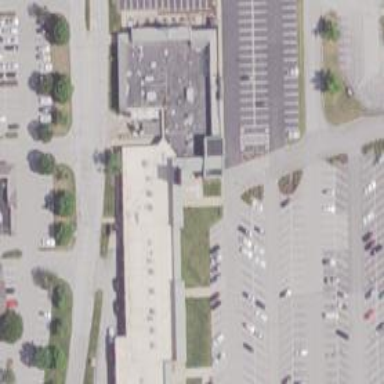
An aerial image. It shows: Retail building.